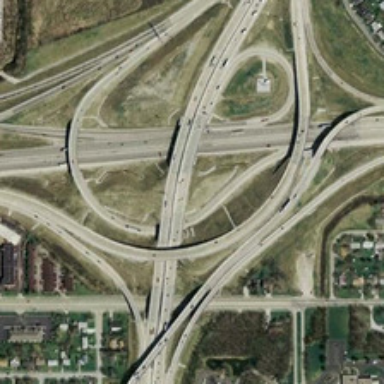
The ease of the road is surrounded by land .